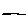
Label: line